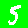
Digit: 5